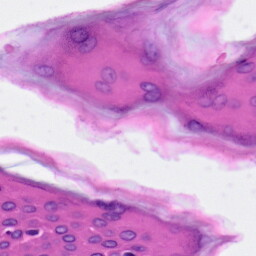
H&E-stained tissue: Skin